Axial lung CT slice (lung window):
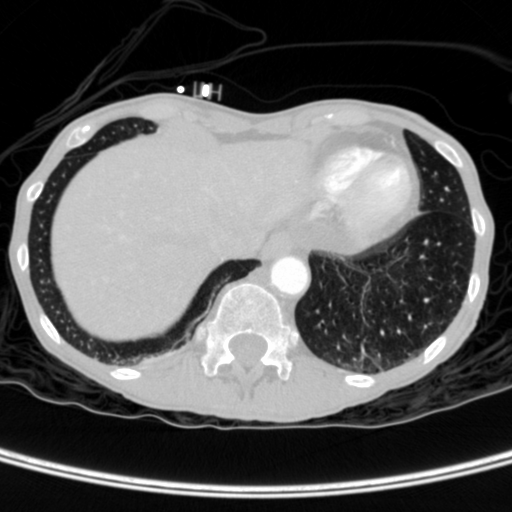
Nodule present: no